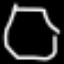
Label: octagon